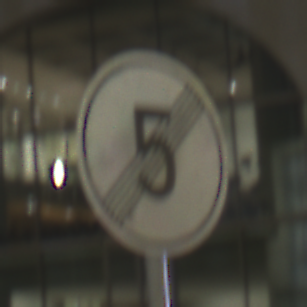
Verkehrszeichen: EndeGeschwindigkeit5
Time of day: Night
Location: Outdoor (Urban)
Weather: PartlyCloudy
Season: NotSpecified
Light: Artificial